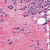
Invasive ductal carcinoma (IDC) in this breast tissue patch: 0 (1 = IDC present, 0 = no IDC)